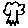
Label: tree